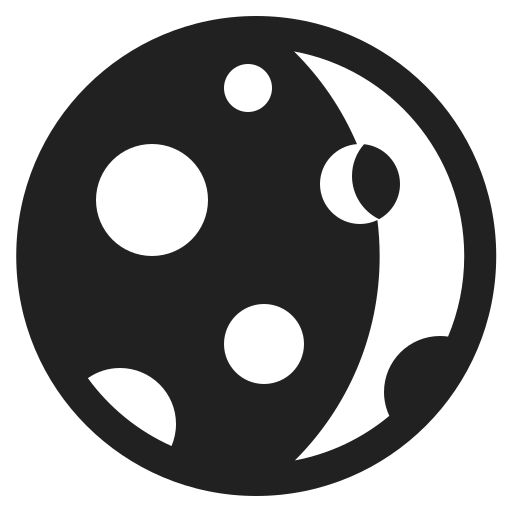
waxing crescent moon high contrast